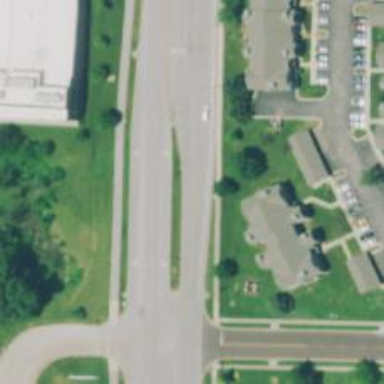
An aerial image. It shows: Road with dash markings.